Field crop: maize
Growth stage: 2
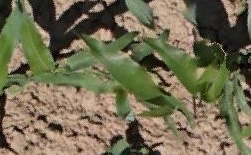
Species: maize